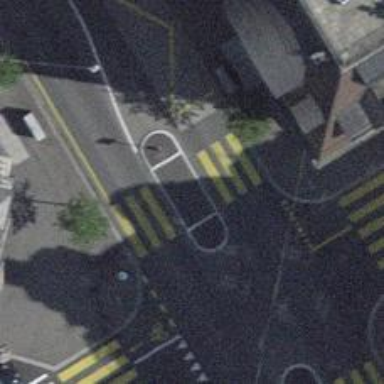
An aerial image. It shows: Uncontrolled zebra crossing with pedestrian island.